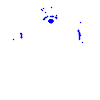
Particle: kaon